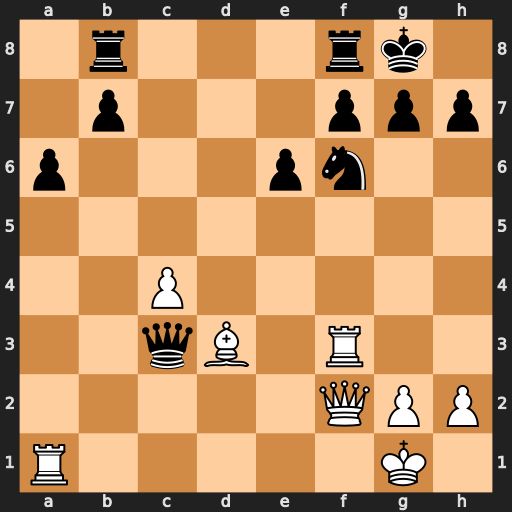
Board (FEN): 1r3rk1/1p3ppp/p3pn2/8/2P5/2qB1R2/5QPP/R5K1
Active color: w
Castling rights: -
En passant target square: -
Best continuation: Bxh7+ Nxh7 Rxc3